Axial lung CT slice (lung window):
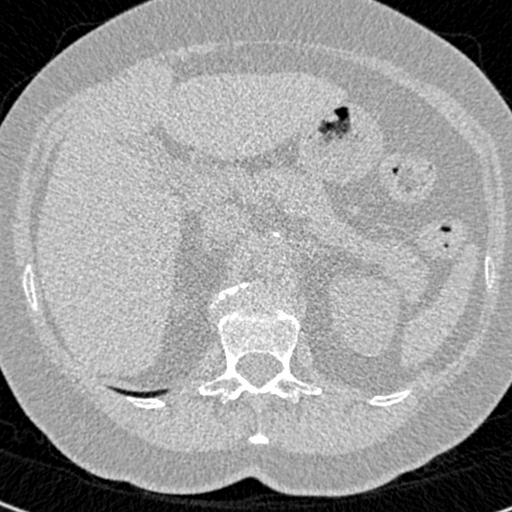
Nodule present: no